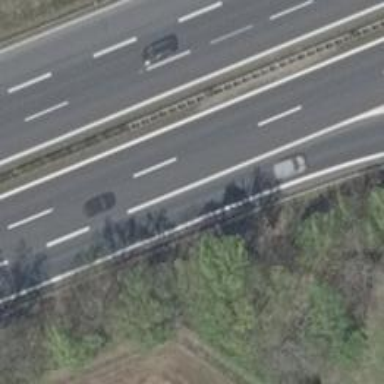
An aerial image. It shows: Motorway junction.